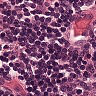
Metastatic tissue present: no